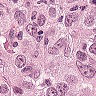
Metastatic tissue present: yes